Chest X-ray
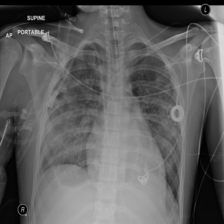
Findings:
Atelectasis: negative
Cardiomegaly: negative
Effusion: negative
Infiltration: negative
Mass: negative
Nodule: negative
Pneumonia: negative
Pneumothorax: negative
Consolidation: negative
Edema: positive
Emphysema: negative
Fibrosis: negative
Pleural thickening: negative
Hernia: negative